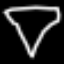
Label: diamond